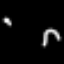
Label: squiggle